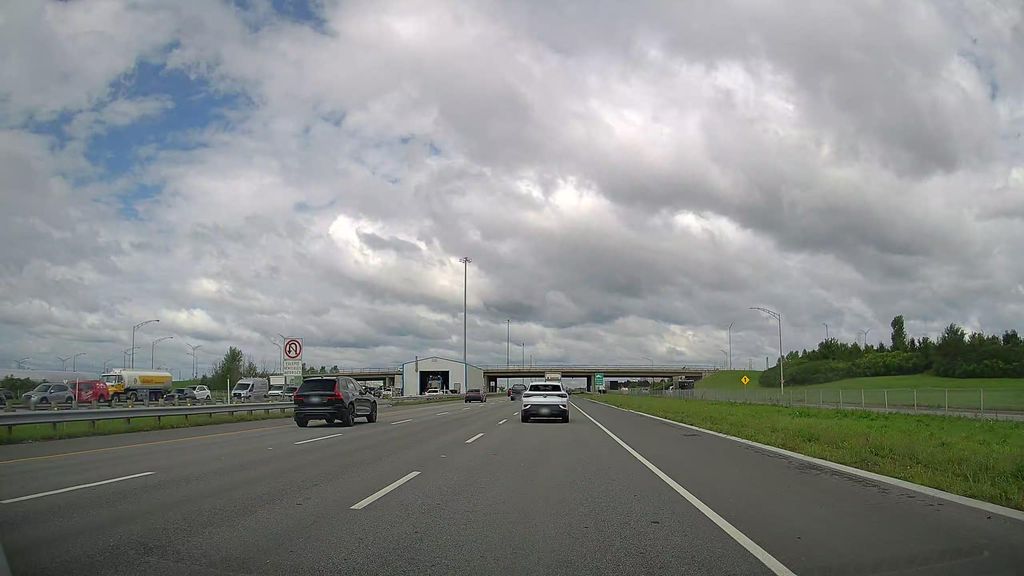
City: montreal